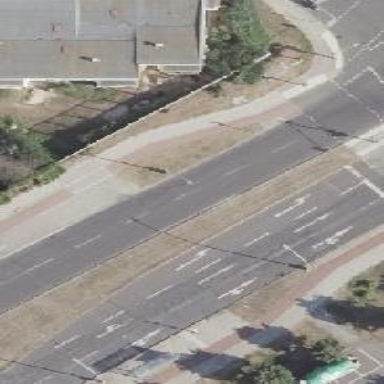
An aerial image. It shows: Secondary road with asphalt surface. It has lane markings and is dual carriageway.